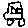
Label: car